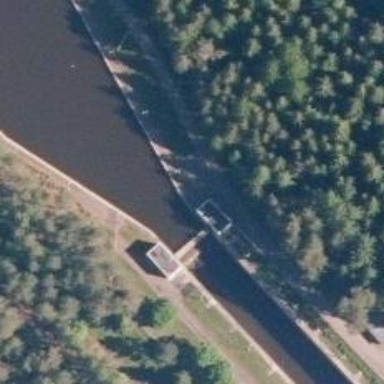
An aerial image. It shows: Lock gate along waterway.